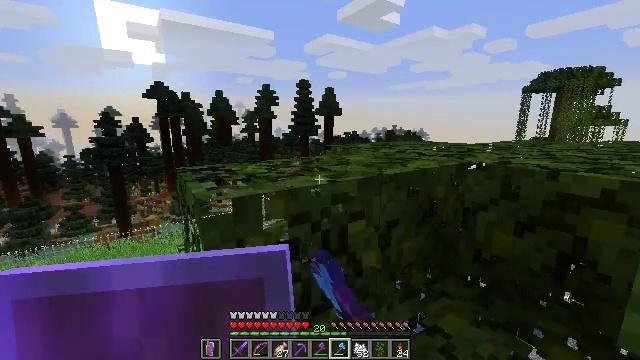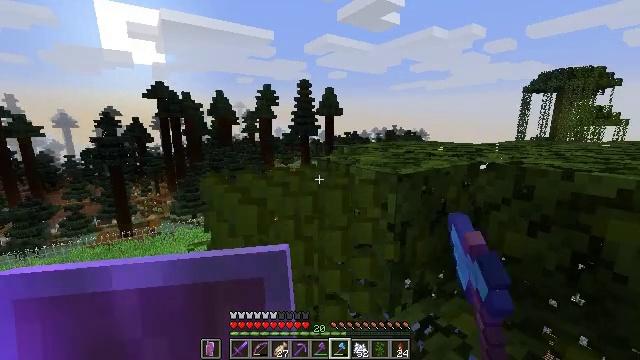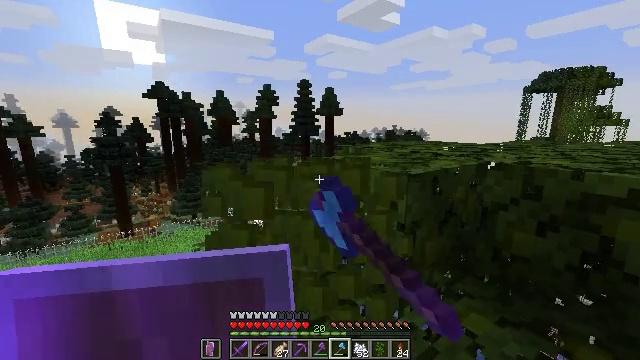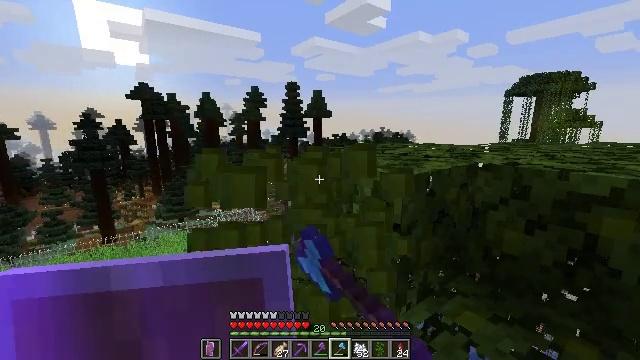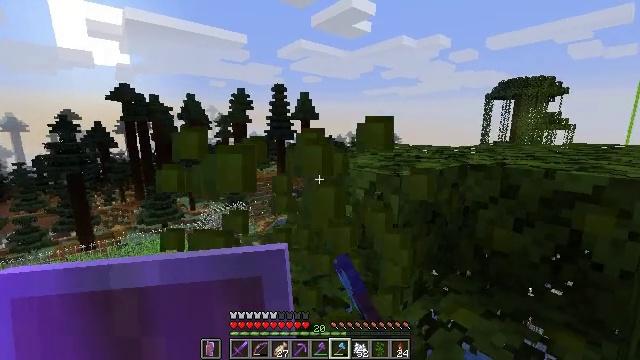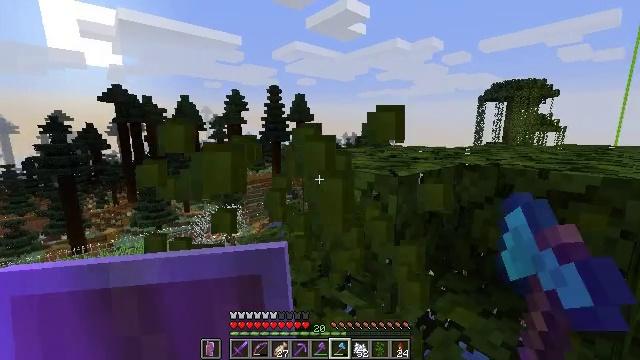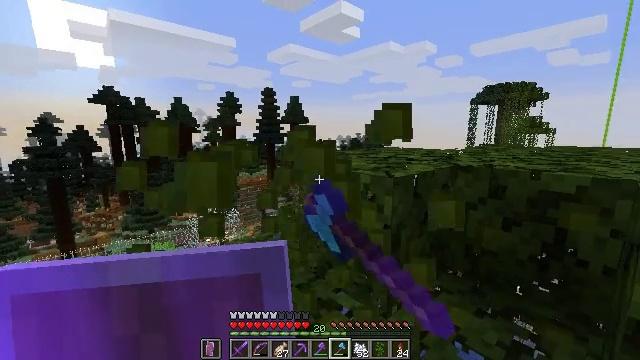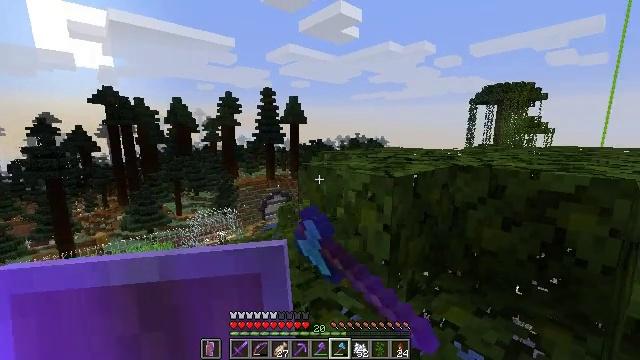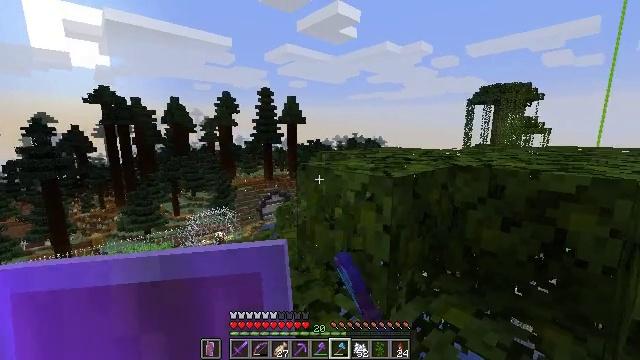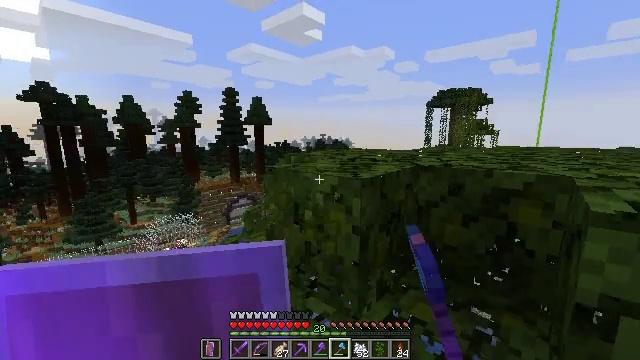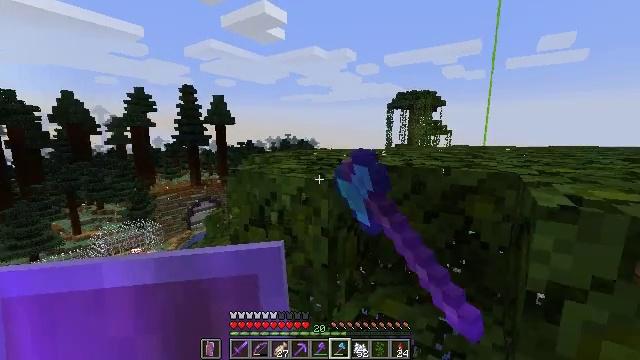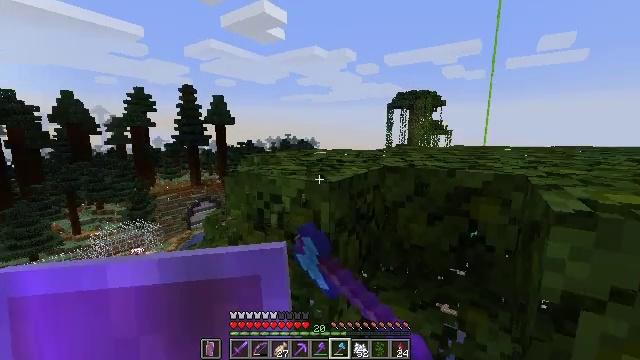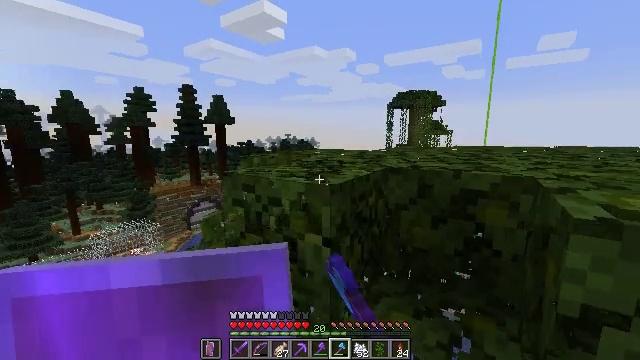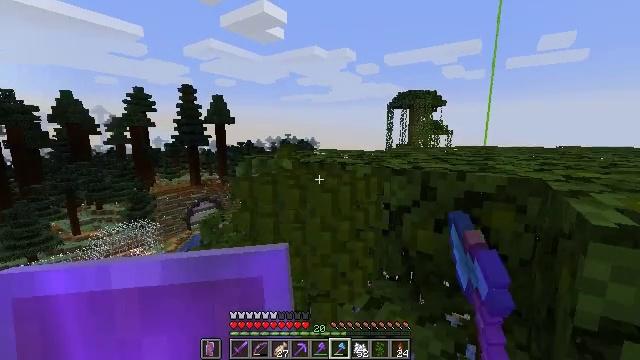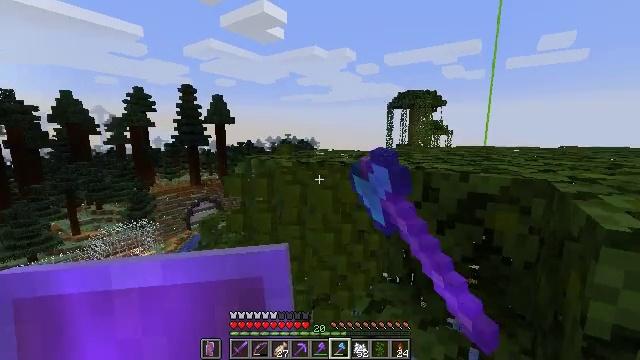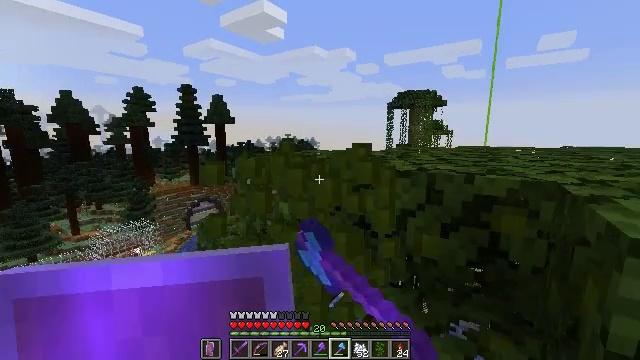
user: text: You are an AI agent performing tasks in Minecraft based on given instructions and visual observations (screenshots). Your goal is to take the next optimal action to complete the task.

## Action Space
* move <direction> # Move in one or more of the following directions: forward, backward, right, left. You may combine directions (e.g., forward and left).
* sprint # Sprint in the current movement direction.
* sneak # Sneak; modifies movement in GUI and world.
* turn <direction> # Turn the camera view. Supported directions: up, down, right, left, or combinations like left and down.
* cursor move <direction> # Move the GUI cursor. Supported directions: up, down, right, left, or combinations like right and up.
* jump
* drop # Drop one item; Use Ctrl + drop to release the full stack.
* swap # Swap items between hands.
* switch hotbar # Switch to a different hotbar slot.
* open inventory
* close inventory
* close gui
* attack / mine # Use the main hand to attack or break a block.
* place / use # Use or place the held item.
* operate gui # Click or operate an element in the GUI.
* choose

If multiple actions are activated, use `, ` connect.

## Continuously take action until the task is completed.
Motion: motion action
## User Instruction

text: Break the jungle leaves with your hand or shears.
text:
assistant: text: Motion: move left, sneak, attack / mine
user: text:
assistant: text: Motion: move left, sneak, attack / mine
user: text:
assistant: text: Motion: move left, sneak, turn right, attack / mine
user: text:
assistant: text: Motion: sneak, turn right, attack / mine
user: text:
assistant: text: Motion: sneak, turn right, attack / mine
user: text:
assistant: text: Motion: sneak, turn right, attack / mine
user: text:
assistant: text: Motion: sneak, attack / mine
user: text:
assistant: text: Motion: move forward, sneak, attack / mine
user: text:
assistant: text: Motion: move forward, sneak, turn right, attack / mine
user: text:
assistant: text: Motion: move forward, sneak, turn right, attack / mine
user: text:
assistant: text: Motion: move forward, sneak, attack / mine
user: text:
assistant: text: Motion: move forward, sneak, attack / mine
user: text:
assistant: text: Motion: move forward, sneak, attack / mine
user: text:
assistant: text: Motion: move forward, sneak, attack / mine
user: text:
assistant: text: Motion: move forward, sneak, attack / mine
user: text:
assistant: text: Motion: move forward, sneak, attack / mine
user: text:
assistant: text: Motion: move forward, sneak, attack / mine
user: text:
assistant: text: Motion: move forward, sneak, attack / mine
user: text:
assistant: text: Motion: sneak, turn right, attack / mine
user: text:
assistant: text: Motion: sneak, turn right, attack / mine
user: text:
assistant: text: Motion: move right, sneak, turn right, attack / mine
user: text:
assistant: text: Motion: move right, sneak, turn right, attack / mine
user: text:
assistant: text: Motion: move right, sneak, attack / mine
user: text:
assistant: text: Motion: move right, sneak, attack / mine
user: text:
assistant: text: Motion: move right, sneak, attack / mine
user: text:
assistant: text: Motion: sneak, attack / mine
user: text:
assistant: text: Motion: sneak, attack / mine
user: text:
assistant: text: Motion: sneak, attack / mine
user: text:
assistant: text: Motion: sneak, attack / mine
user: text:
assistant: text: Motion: sneak, attack / mine